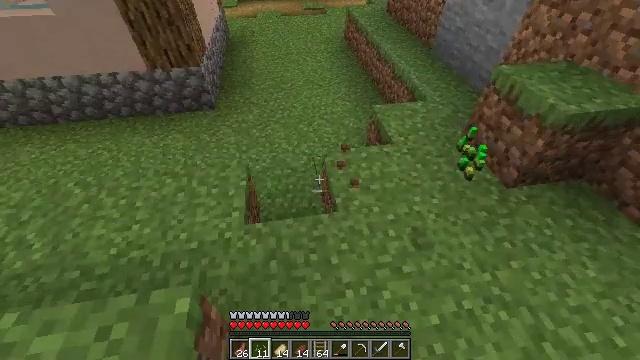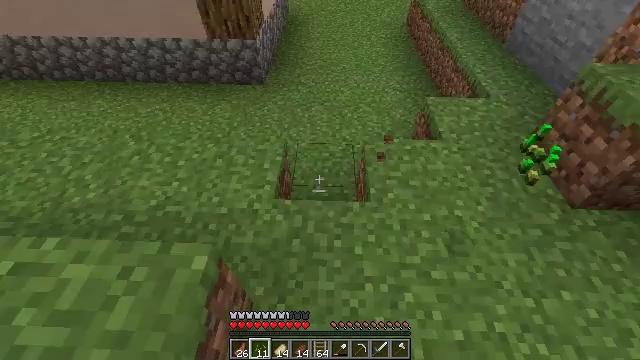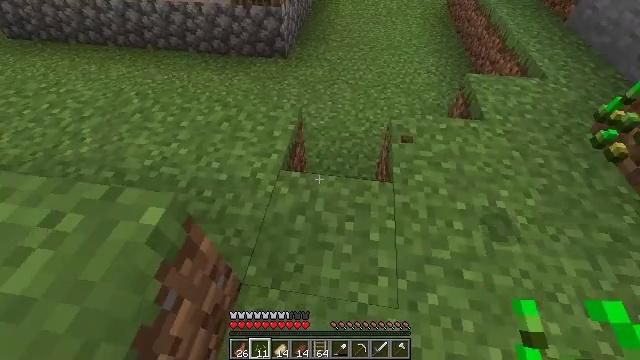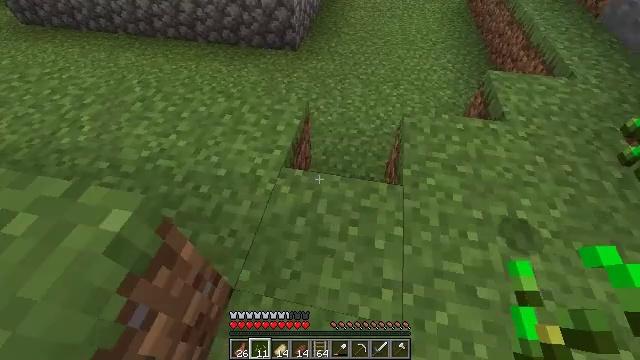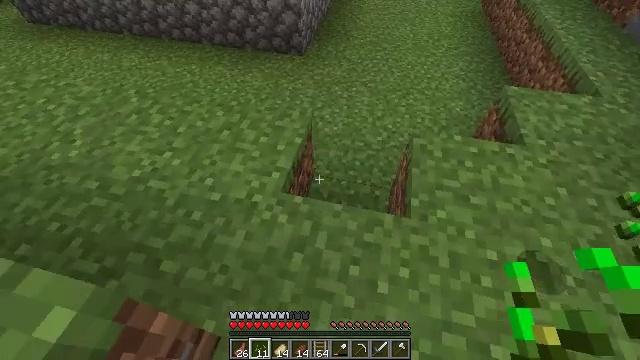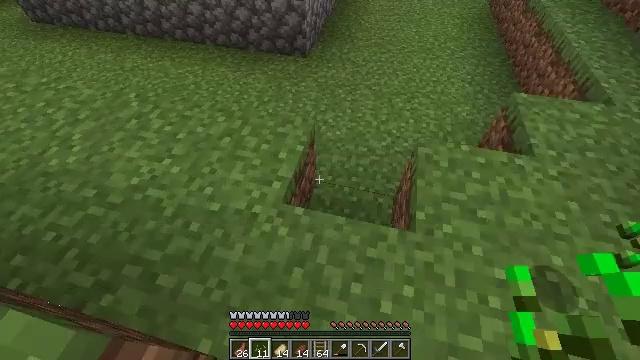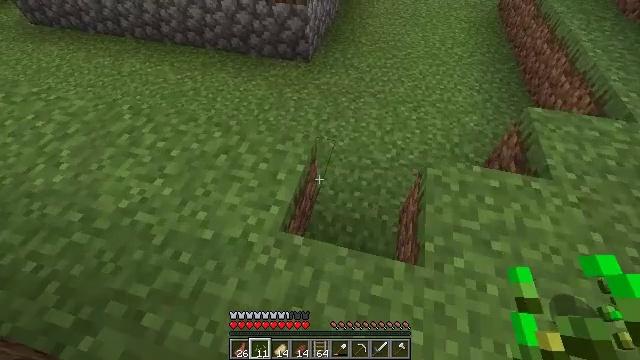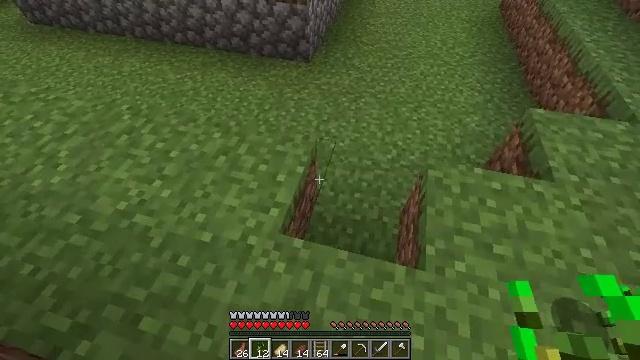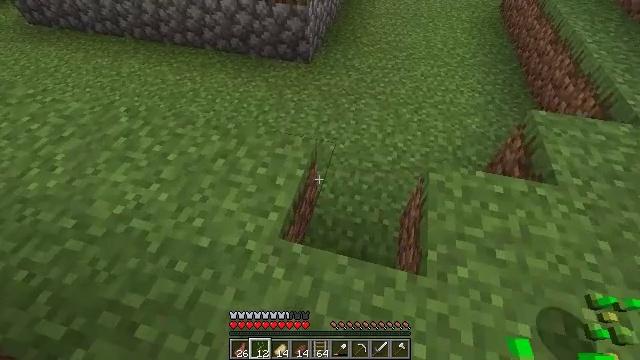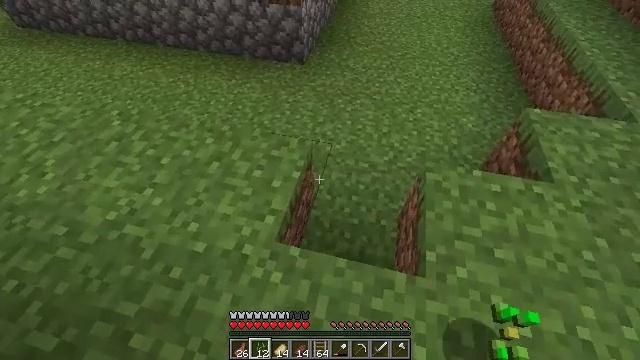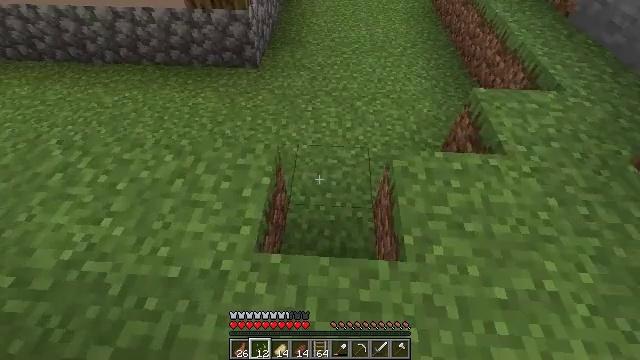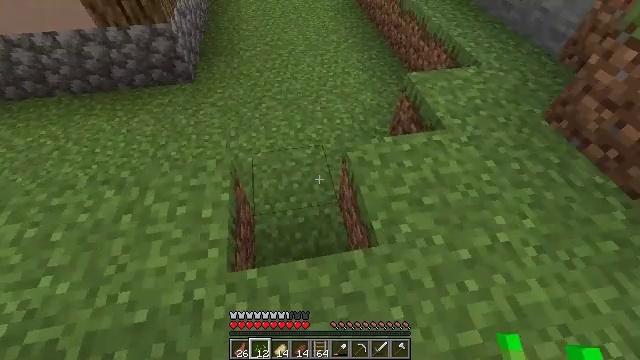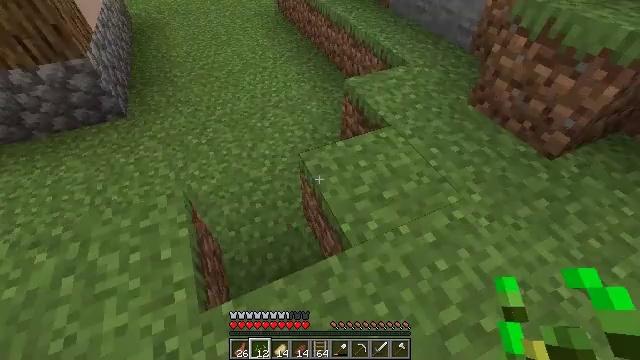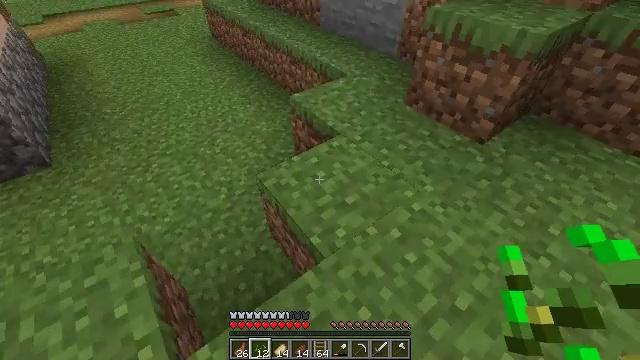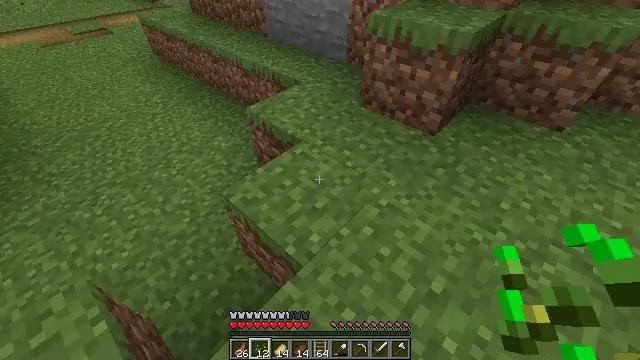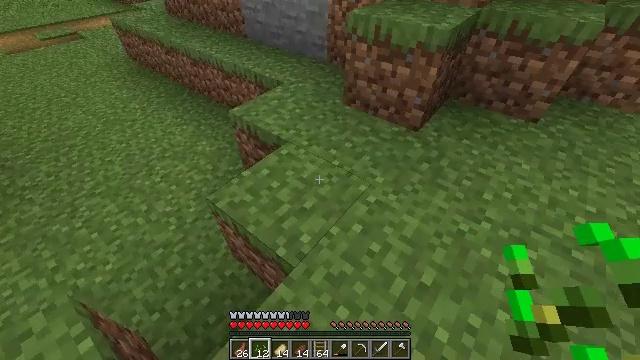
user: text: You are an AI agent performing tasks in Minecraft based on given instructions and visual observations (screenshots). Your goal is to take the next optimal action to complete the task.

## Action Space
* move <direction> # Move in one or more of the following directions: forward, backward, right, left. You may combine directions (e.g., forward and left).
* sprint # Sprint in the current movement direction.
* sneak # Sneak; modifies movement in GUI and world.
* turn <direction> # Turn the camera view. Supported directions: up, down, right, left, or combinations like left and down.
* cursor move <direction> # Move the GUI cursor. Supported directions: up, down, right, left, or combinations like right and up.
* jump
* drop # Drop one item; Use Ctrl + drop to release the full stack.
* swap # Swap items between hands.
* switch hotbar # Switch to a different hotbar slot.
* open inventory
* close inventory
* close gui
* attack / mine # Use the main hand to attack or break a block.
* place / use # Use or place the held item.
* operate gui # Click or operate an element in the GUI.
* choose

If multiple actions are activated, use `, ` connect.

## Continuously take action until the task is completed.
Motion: motion action
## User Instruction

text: Gather grass by holding the left mouse button.
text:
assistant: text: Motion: move forward, turn left and down
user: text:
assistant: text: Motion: move forward, turn left and down
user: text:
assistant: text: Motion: move forward, turn left
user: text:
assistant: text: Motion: move forward, turn left
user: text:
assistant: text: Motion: move forward
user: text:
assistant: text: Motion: no_op
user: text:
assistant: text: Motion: no_op
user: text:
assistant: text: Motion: no_op
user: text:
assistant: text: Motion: turn right
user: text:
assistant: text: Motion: turn right
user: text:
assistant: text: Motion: turn right
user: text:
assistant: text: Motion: turn right and up
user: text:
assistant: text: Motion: turn right and up
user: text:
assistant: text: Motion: turn right and up
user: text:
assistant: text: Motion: turn right
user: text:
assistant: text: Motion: turn right
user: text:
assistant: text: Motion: no_op
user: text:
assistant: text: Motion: turn left and down
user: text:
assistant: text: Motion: turn left and down
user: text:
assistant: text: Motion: turn left and down
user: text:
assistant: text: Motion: turn left
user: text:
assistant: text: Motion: no_op
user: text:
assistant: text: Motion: no_op
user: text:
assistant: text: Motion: no_op
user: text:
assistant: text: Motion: no_op
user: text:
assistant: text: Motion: no_op
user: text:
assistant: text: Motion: no_op
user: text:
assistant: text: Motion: no_op
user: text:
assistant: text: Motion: no_op
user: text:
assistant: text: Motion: turn right